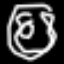
Label: donut